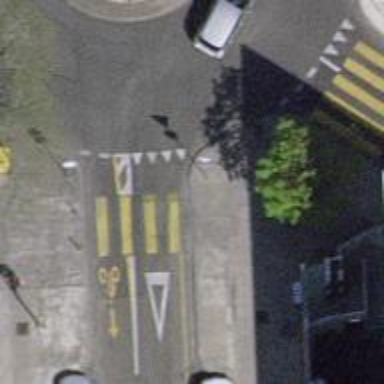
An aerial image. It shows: Footway with asphalt surface and zebra crossing.